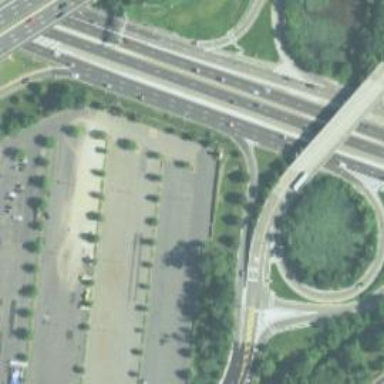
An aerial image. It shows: Trunk link highway.